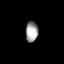
Tissue: prostate
Cell type: T cells
Senescence score: 0.7873
Nuclear area (px): 247
Mean DAPI intensity: 160.304